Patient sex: M
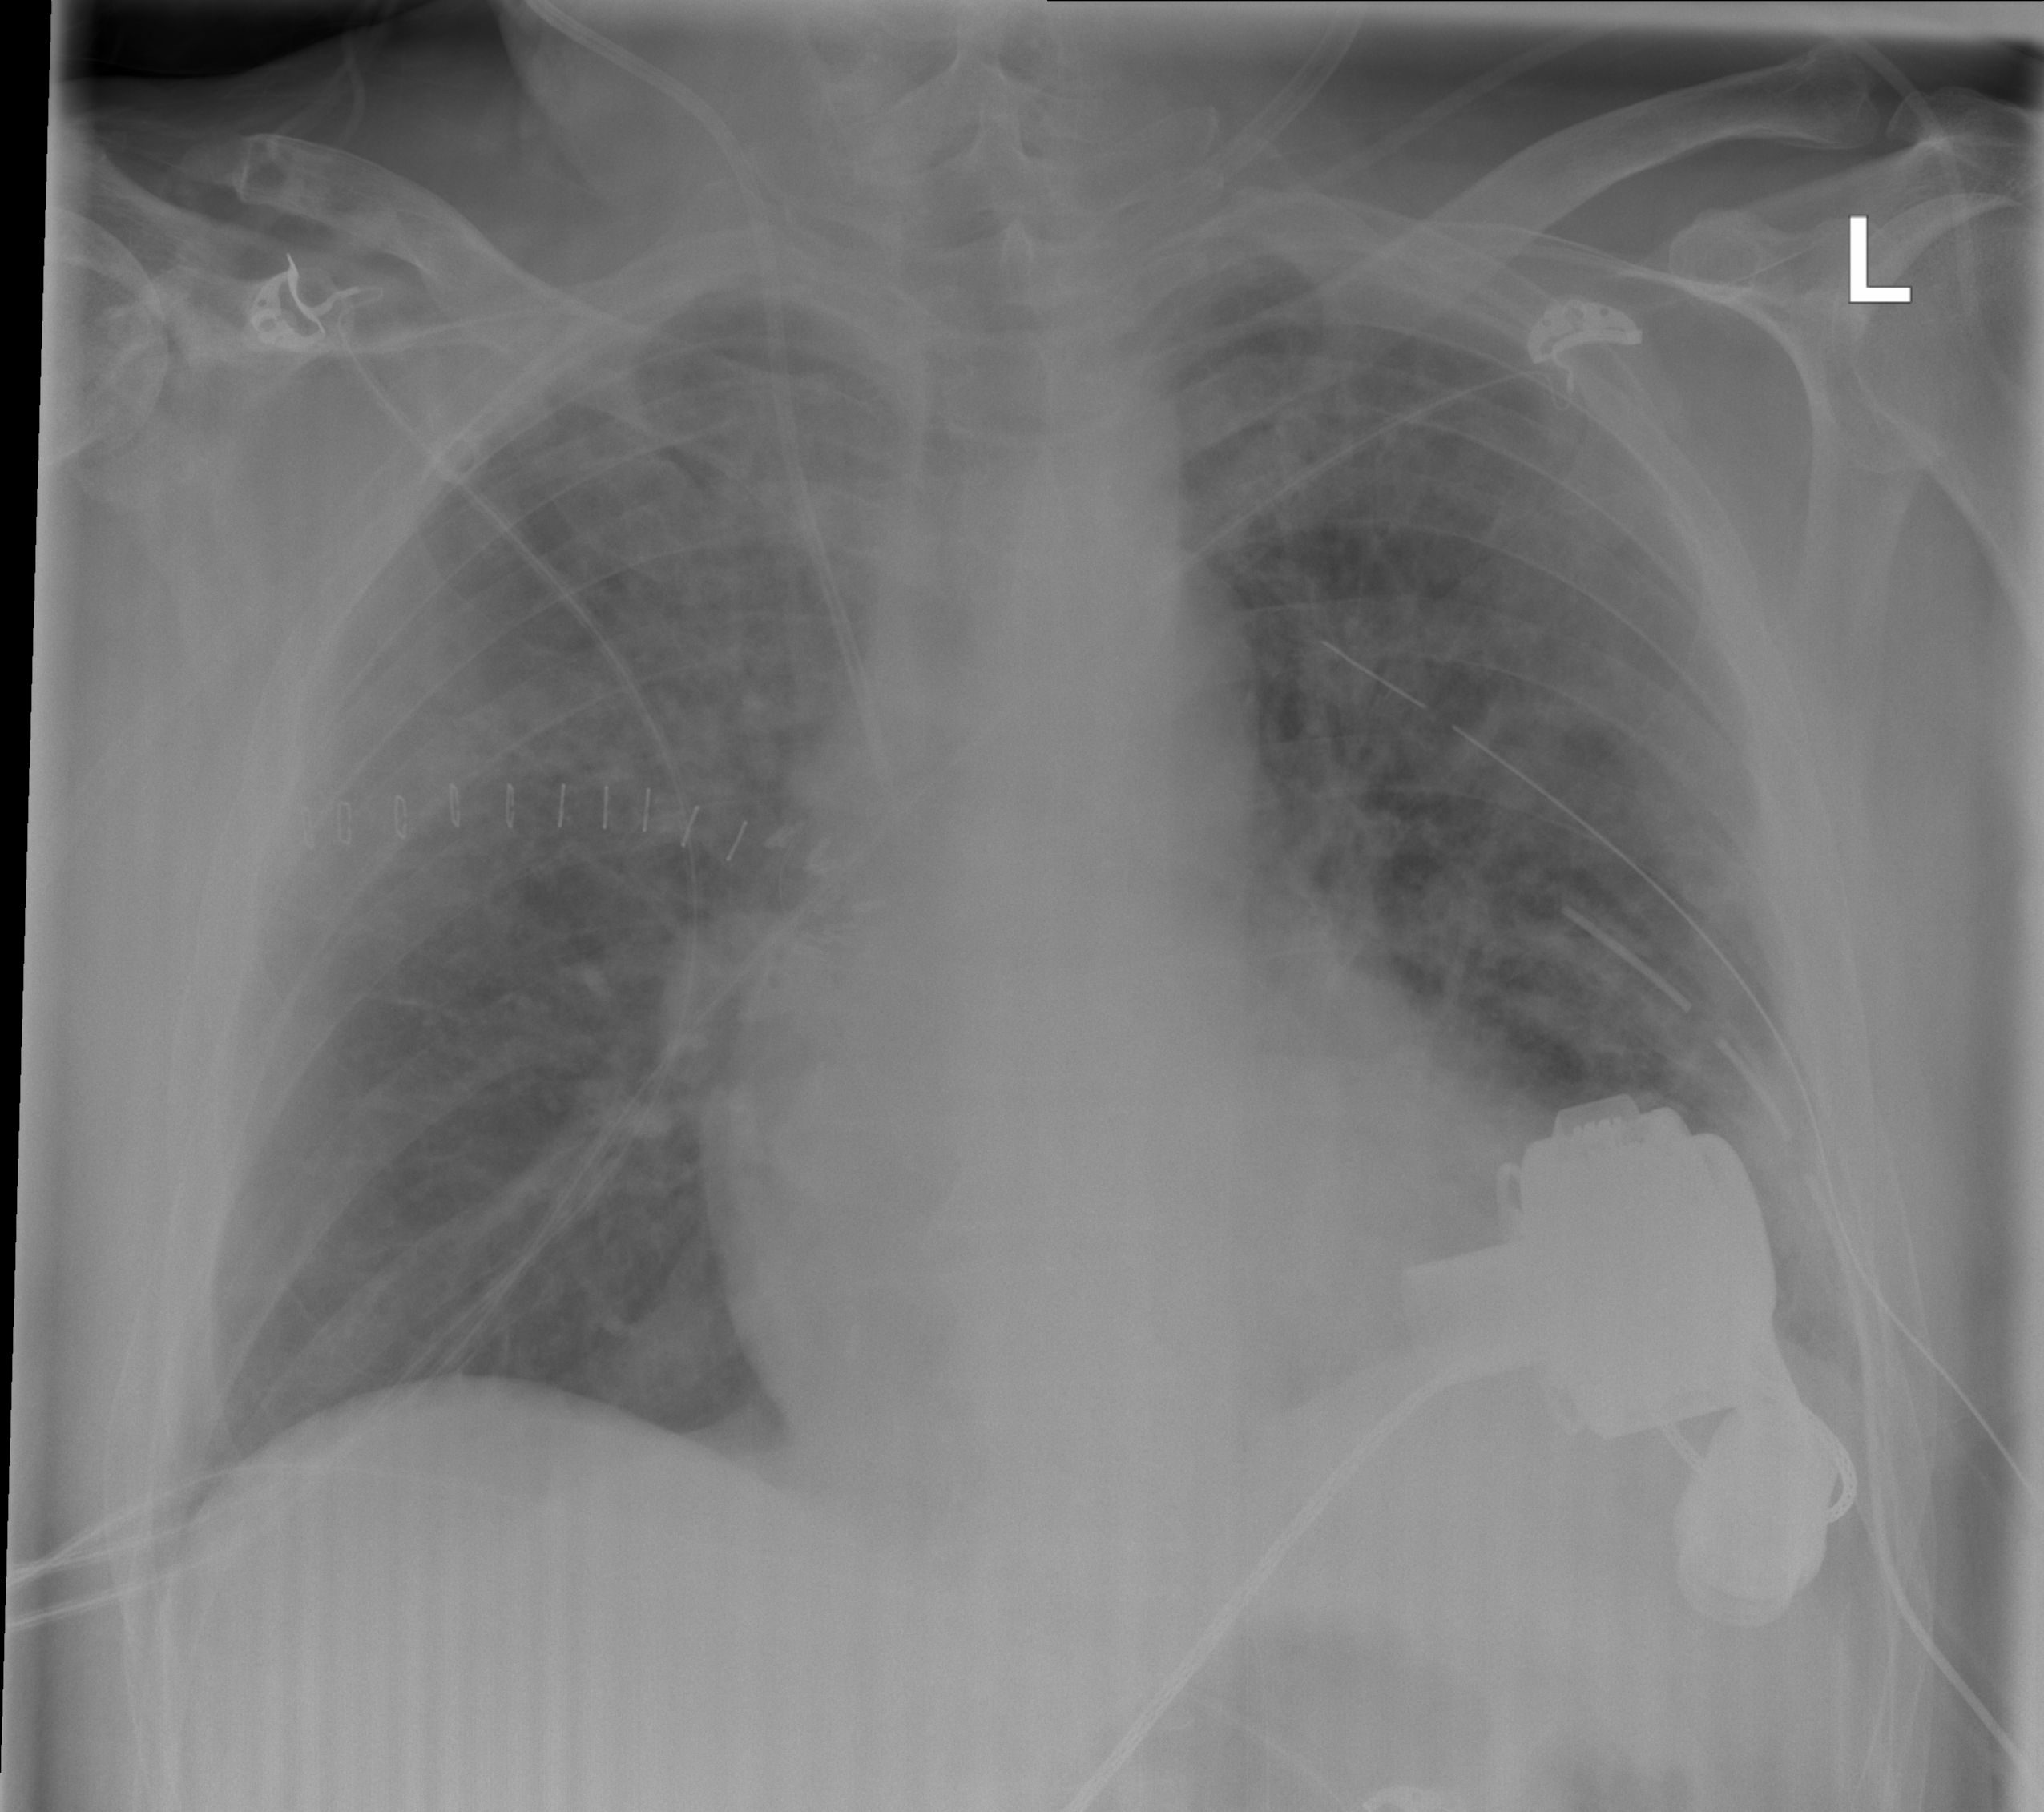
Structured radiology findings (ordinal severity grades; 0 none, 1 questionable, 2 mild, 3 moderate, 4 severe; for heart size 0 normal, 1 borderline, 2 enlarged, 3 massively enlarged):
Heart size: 2
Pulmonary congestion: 2
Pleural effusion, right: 0
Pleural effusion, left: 0
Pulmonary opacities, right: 2
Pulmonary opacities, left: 2
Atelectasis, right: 0
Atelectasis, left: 0